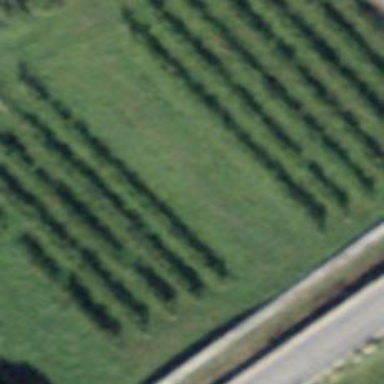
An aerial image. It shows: Vineyard where grapes are grown.